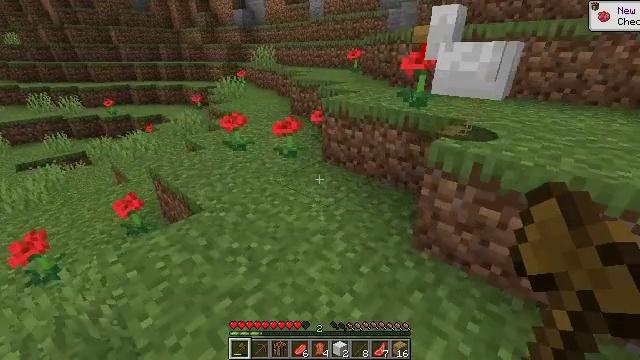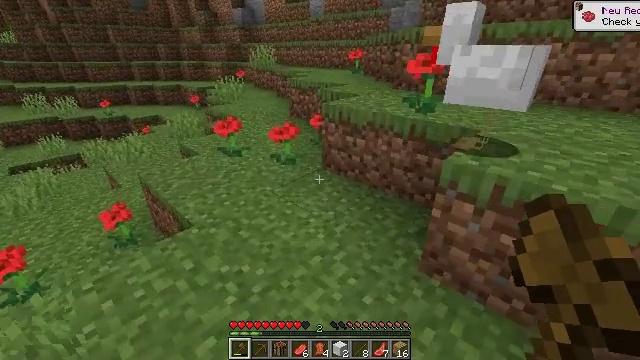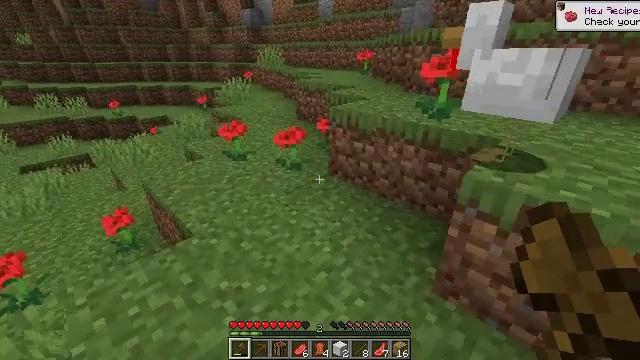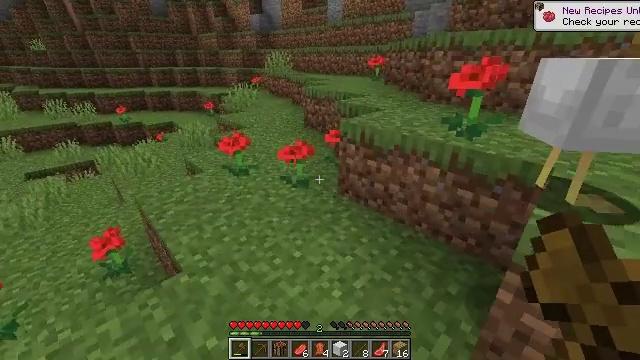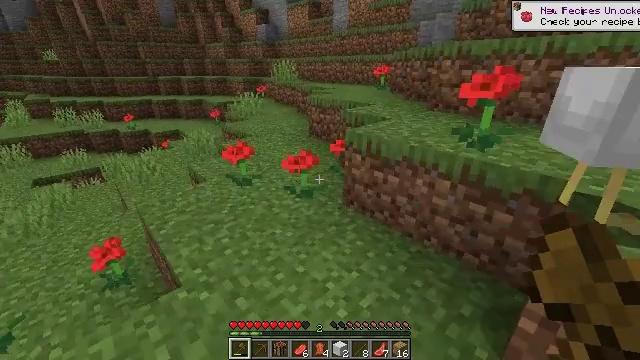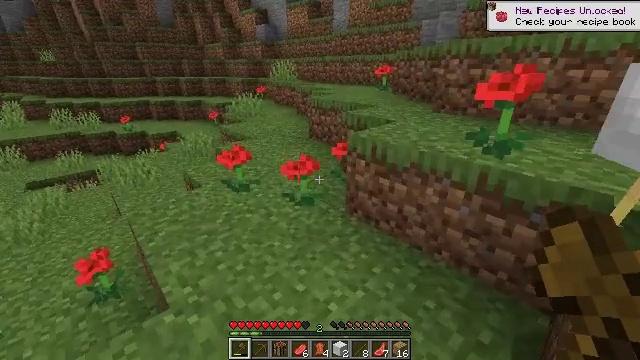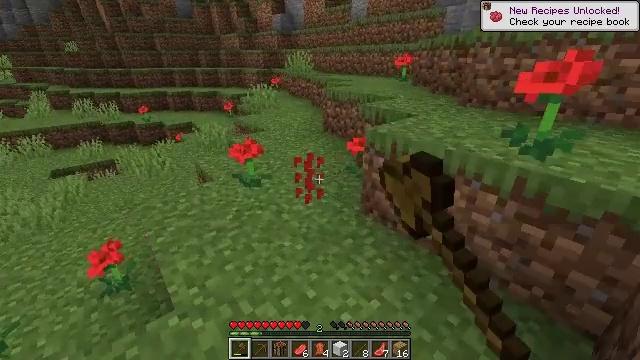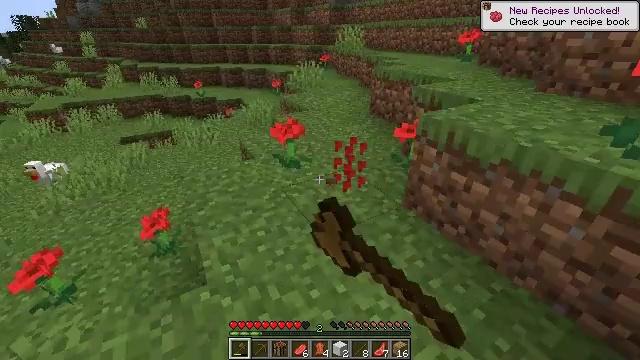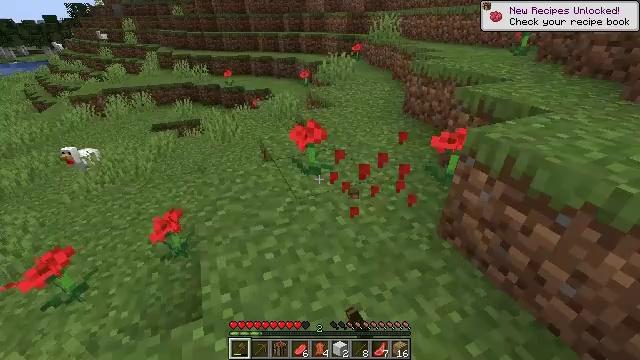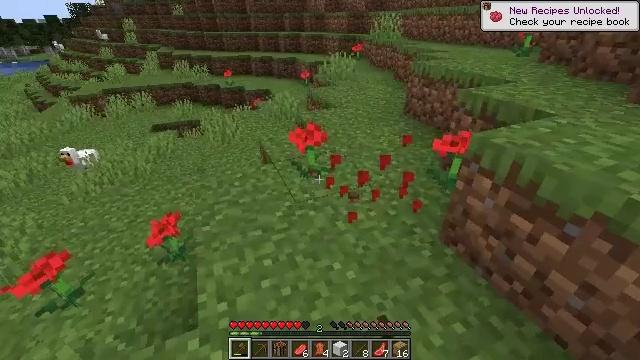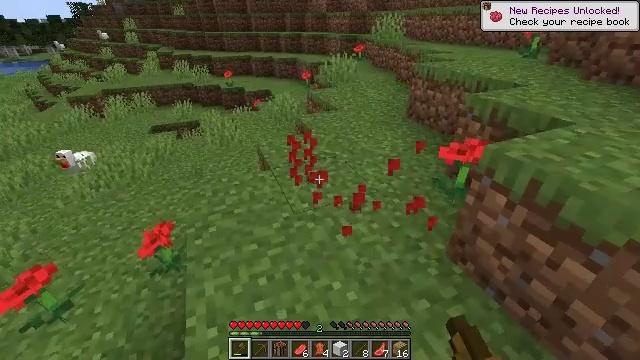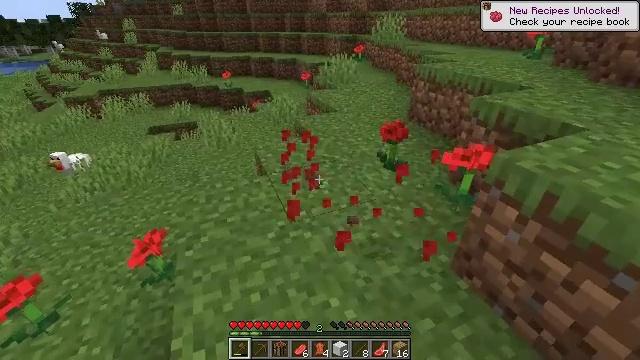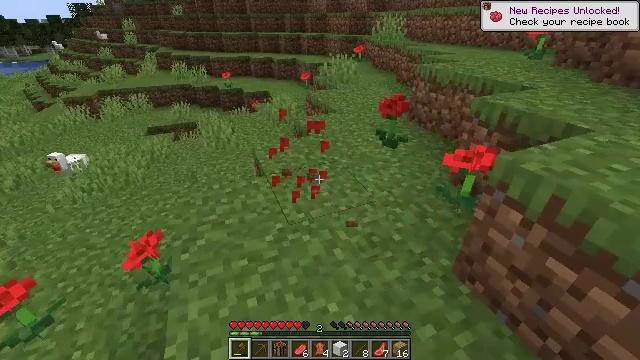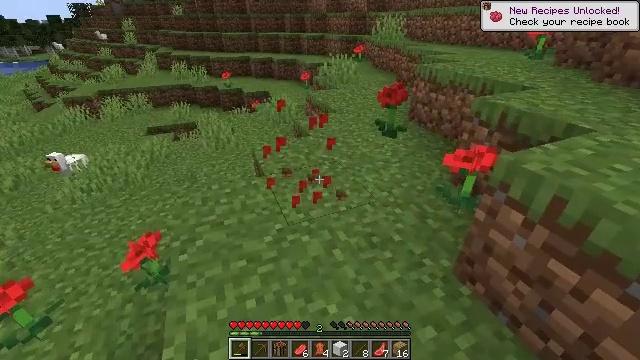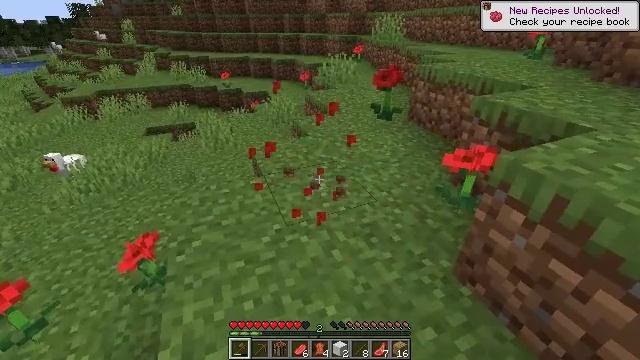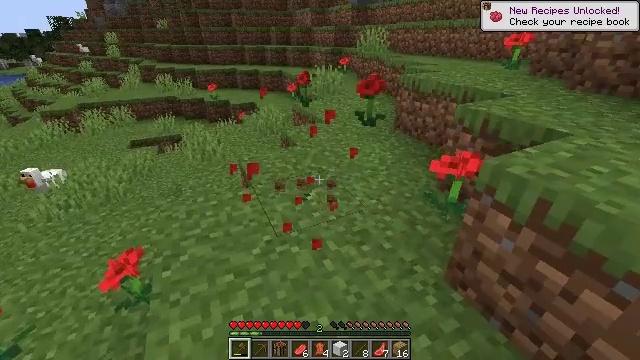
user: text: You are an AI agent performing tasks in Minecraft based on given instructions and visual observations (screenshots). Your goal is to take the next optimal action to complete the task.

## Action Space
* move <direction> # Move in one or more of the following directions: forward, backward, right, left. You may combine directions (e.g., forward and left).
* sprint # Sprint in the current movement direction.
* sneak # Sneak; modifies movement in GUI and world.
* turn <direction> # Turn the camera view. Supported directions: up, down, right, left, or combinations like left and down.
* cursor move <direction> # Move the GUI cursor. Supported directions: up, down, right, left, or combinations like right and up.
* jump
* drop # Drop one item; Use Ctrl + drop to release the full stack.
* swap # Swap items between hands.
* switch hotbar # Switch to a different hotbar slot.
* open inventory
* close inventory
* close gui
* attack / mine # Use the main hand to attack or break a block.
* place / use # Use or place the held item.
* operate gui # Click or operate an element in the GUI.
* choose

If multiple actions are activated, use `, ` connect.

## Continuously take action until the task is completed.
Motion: motion action
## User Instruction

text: Harvest the poppy flower.
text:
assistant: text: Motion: move forward
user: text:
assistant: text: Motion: move forward, turn left
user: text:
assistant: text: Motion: move forward, turn left
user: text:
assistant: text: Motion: move forward, turn left and up
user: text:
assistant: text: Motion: move forward, attack / mine
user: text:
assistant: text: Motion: move forward, turn left and down, attack / mine
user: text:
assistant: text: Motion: move forward, turn left and down, attack / mine
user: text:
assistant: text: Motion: move forward, turn left and down
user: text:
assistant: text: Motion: move forward, attack / mine
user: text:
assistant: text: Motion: attack / mine
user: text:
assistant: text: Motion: attack / mine
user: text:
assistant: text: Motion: no_op
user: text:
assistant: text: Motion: attack / mine
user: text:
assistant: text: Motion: attack / mine
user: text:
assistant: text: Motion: turn right and up, attack / mine
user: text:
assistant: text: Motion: turn right and up
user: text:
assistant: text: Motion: move forward, turn right
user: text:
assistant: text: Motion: move forward and move left, turn right
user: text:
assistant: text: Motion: move forward and move left, turn right
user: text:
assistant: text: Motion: move forward and move left, turn right
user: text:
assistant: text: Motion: move left, attack / mine
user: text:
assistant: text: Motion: move left, turn right, attack / mine
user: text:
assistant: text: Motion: attack / mine
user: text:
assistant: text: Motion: no_op
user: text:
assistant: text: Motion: turn right
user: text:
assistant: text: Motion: attack / mine